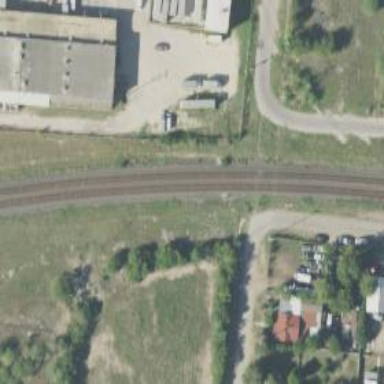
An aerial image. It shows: Disused railway spur service.